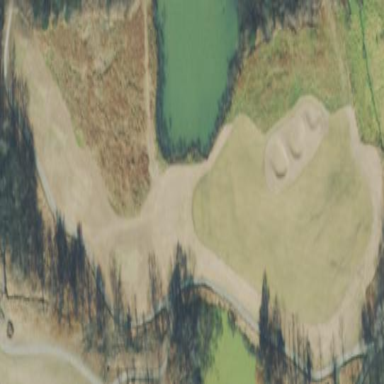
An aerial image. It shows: Area of rough grass used for golf.